Question: I am trying to create a polygon out of this line graph -- is it possible to do without having connected vertices? If so, how do I change the polygon code to do so?

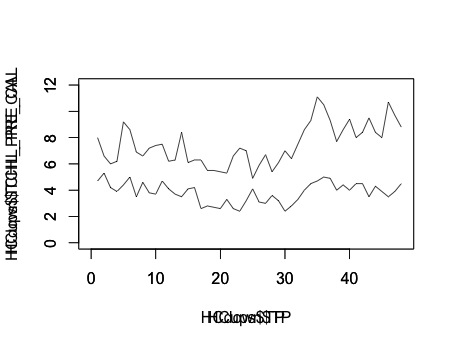
Answer: I'm assuming the reason you what to create a polygon is to shade or color within its boundaries. If I'm wrong about that assumption then you really should put more effort into making your questions explicit. The trick is to connect at the ends of those lines by putting them both in one vectors, at the same time as reversing the X and Y for one of the series.
'''
x <- 1:100
y1=6 + rnorm(100)
y2 = rnorm(100)
plot(x, y1, ylim=c(-3,10) )
?polygon
polygon(x= c( x, rev(x) ), y=c(y1,rev(y2) ), col="red")
'''
<URL>